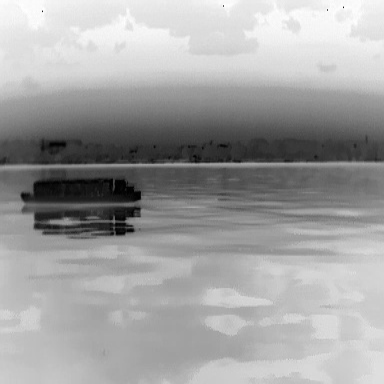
There is a fishing_boat in the infrared image.